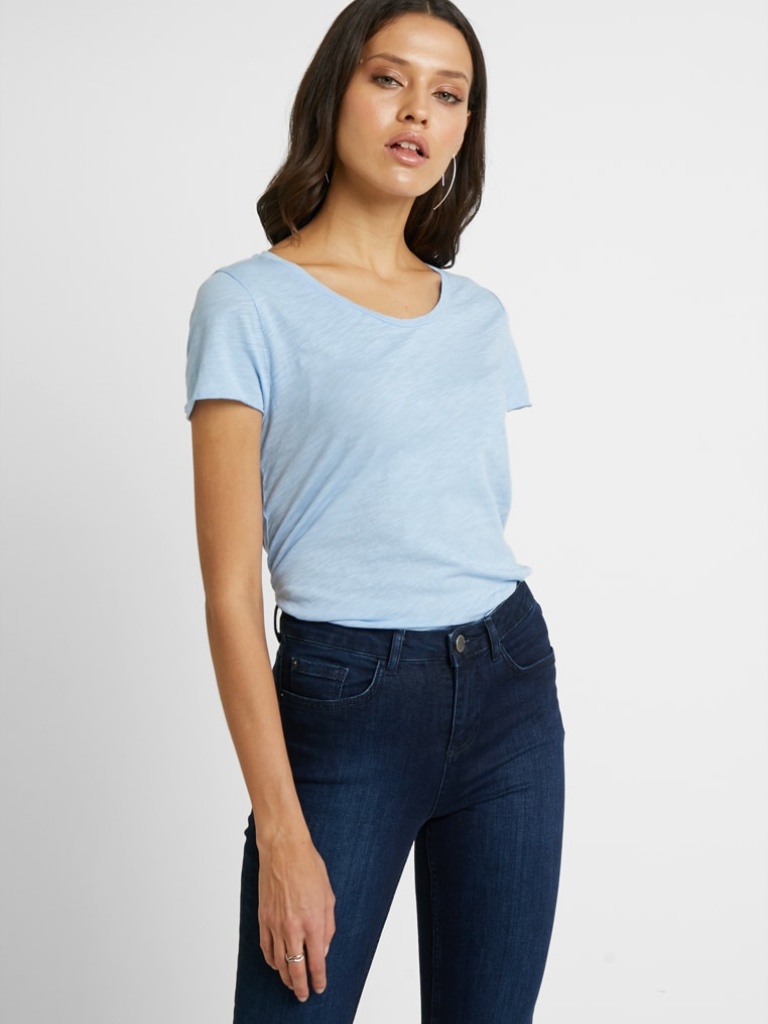
cotton tight short sleeve hip length French Tucked v-neck t-shirt